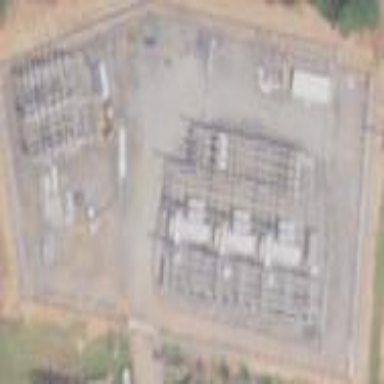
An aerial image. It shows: There is distribution substation enclosed by fence.